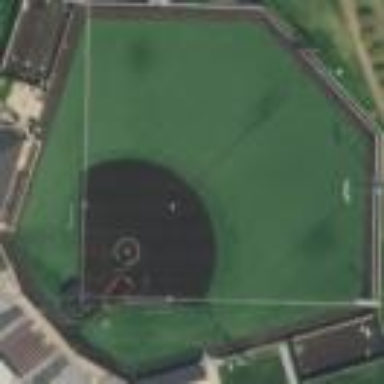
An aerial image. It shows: Baseball pitch for leisure and sports activities.